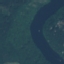
Land use / land cover: River